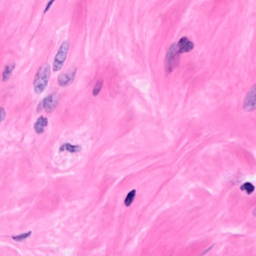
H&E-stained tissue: Breast